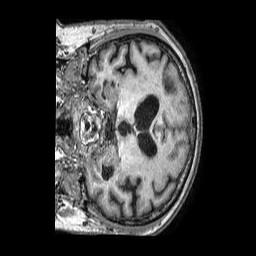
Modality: T1w
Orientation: coronal
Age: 66
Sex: male
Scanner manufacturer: philips
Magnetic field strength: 3 T
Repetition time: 0.006751 s
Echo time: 0.003085 s